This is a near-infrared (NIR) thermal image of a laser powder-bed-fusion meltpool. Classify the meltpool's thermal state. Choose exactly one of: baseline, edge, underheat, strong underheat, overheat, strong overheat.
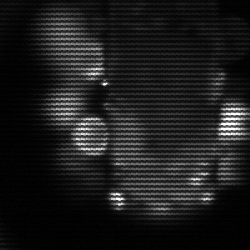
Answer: strong underheat